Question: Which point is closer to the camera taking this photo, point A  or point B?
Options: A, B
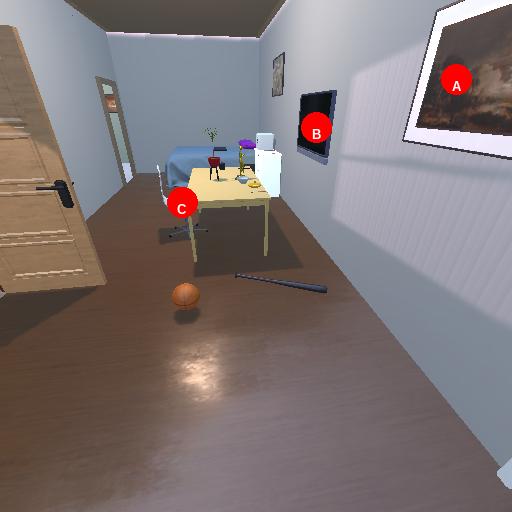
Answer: A